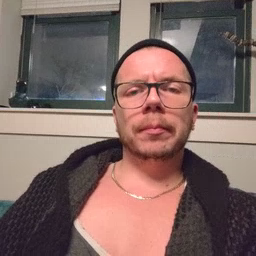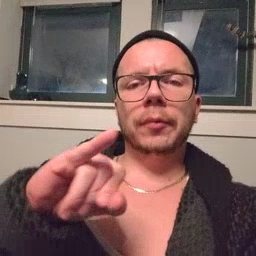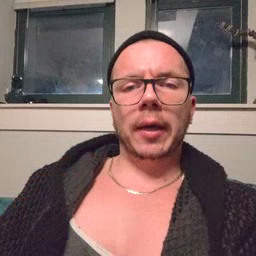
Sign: jeans